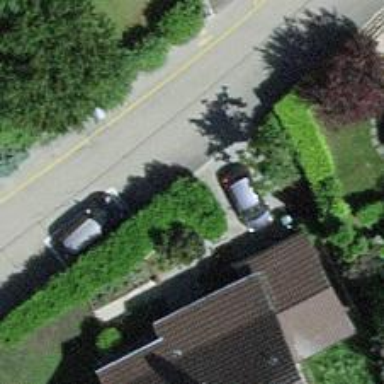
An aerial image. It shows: Hedge acting as barrier.